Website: walmart
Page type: billing-address
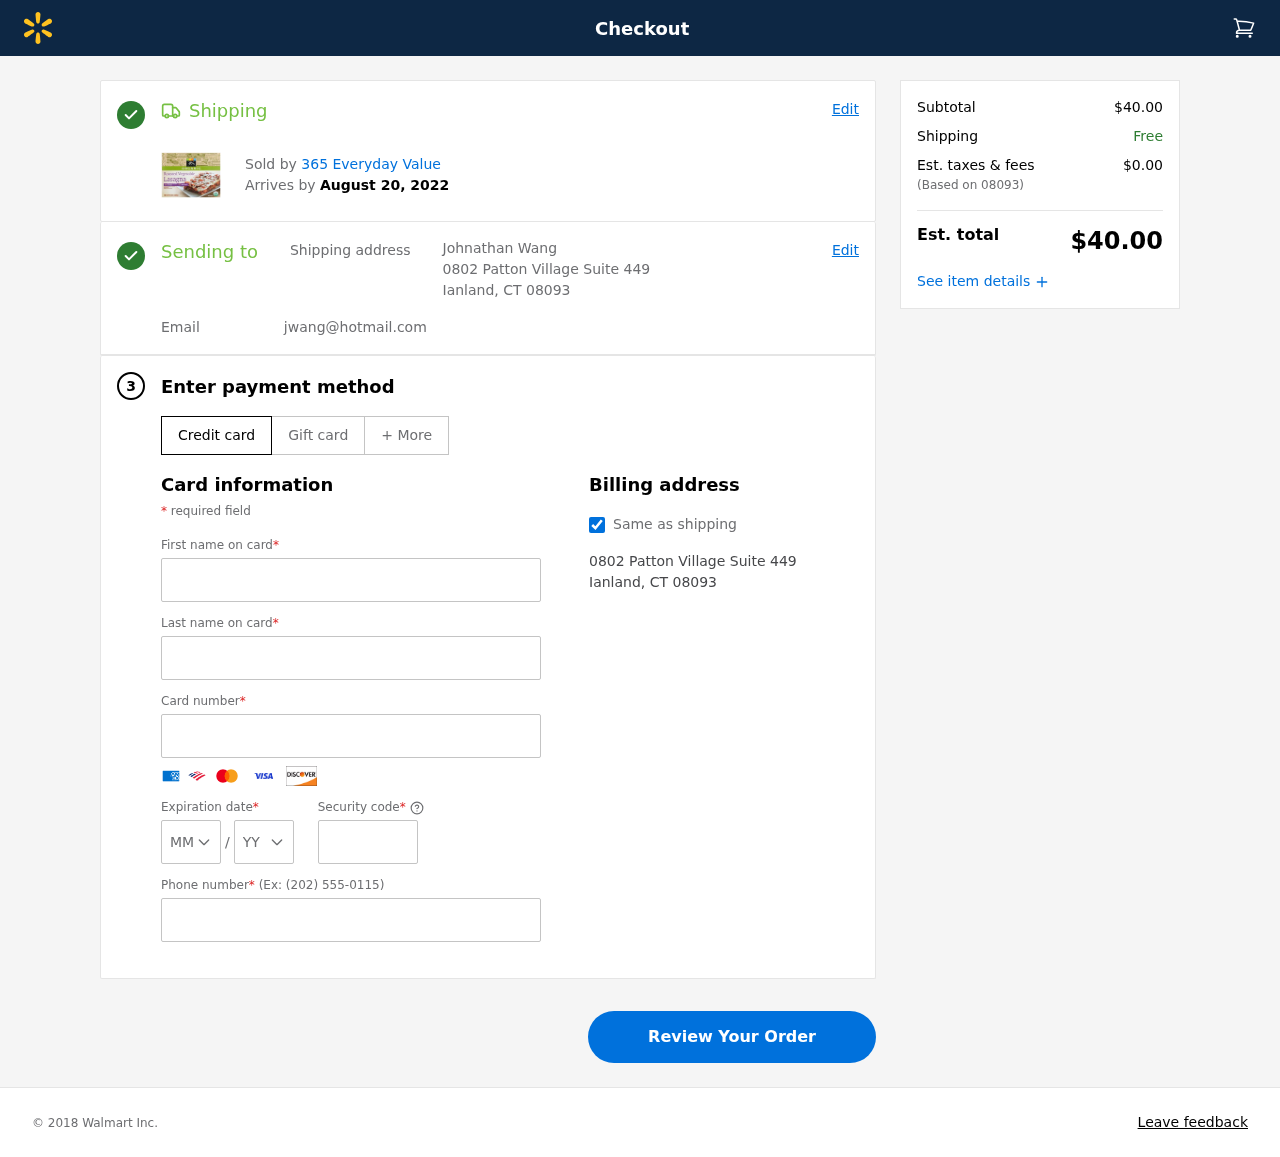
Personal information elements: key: PII_CARD_CVV
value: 427
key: PII_CARD_EXPIRY_MONTH
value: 02
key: PII_CARD_EXPIRY_YEAR
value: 28
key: PII_CARD_NUMBER
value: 6011 9904 2108 8721
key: PII_CITY_STATE_ZIP
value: Ianland, CT 08093
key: PII_EMAIL
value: jwang@hotmail.com
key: PII_FIRSTNAME
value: Johnathan
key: PII_FULLNAME
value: Johnathan Wang
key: PII_LASTNAME
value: Wang
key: PII_PHONE
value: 4793149059
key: PII_POSTCODE
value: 08093
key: PII_STREET
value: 0802 Patton Village Suite 449
Product elements: key: PRODUCT1_BRAND
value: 365 Everyday Value
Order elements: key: ORDER_DELIVERY_DATE
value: August 20, 2022
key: ORDER_SUBTOTAL
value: $40.00
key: ORDER_TAX
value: $0.00
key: ORDER_TOTAL
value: $40.00